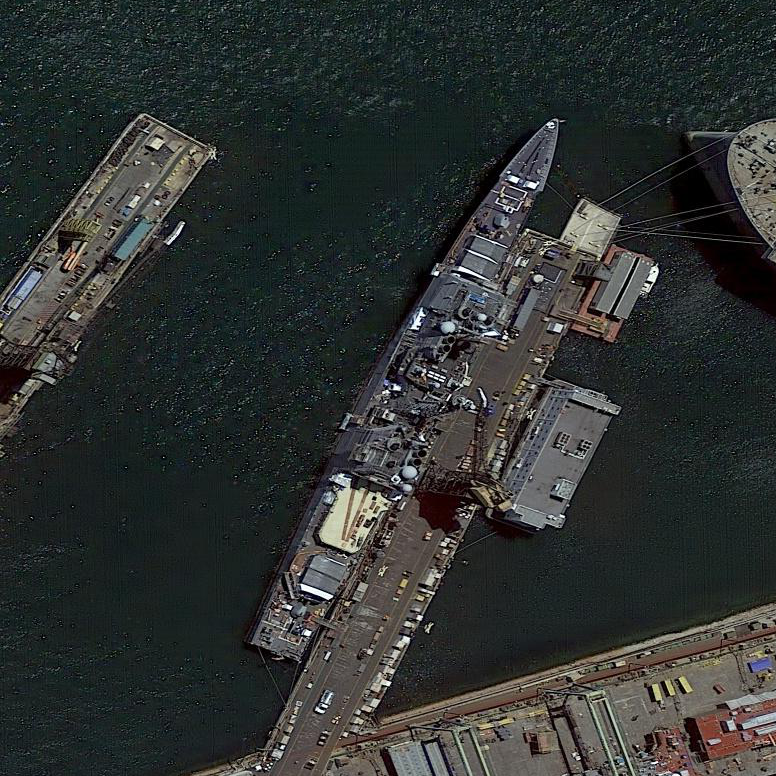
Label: cruiser